Field crop: maize
Growth stage: 2
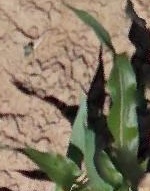
Species: maize